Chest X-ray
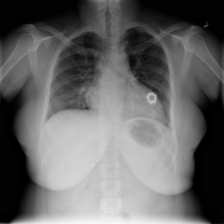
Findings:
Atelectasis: negative
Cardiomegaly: negative
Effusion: negative
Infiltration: negative
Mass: negative
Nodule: negative
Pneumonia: negative
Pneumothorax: negative
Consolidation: negative
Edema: negative
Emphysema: negative
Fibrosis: negative
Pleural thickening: negative
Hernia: negative